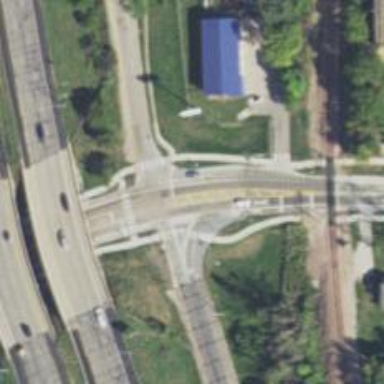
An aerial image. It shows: Footway located on traffic island.